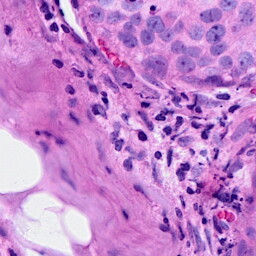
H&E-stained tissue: Breast